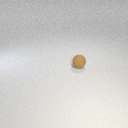
small brown rubber sphere